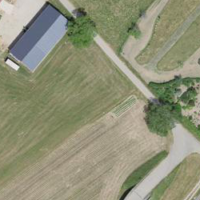
EUNIS habitat code: 52
Species observed at this site:
Galium aparine